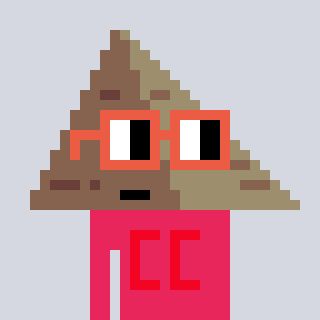
a pixel art character with square orange glasses, a pyramid-shaped head and a redpinkish-colored body on a cool background